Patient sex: M
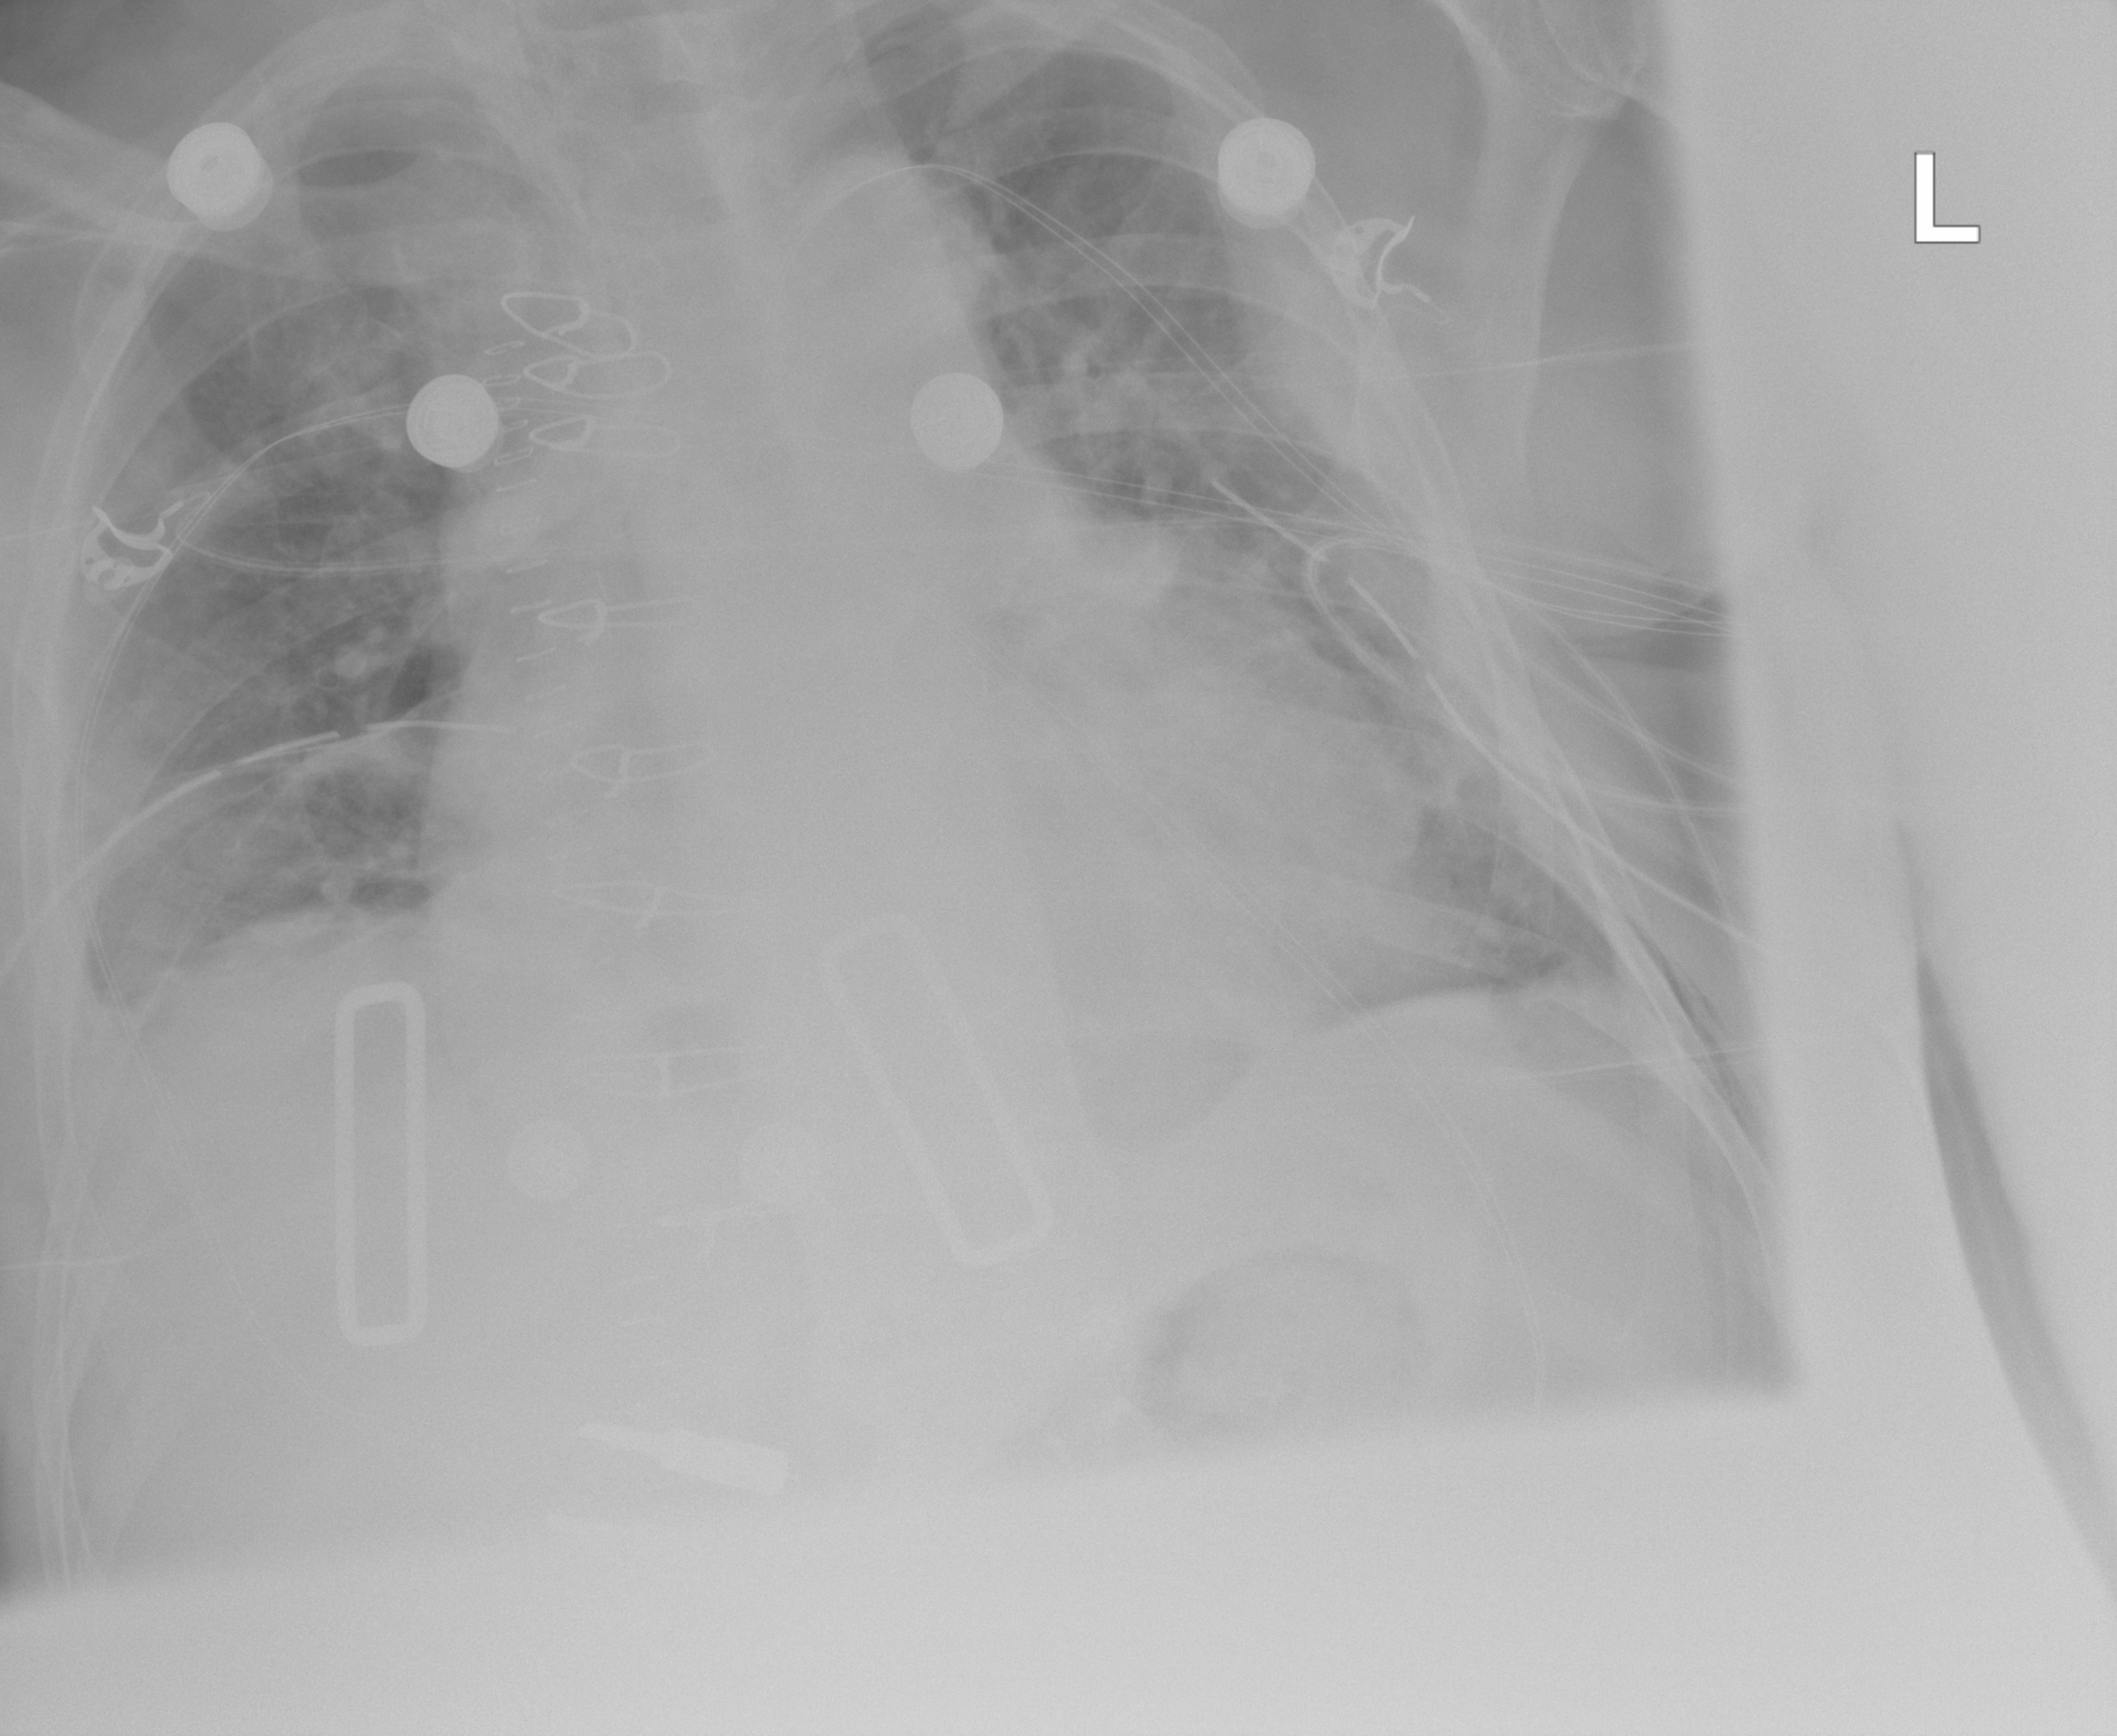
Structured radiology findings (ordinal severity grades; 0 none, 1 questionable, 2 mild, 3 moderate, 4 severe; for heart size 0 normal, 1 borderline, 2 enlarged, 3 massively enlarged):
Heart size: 2
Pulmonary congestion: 2
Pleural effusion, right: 1
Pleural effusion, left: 3
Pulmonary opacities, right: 2
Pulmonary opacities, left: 2
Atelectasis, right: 3
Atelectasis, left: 3